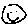
Label: smiley face